Question: I have tested to "inspectdb" but I think my schema is to complex, for
example... for the table "tdir_files_context" (djangoinspectdb.JPG
"image in attachment") I got this model:
'''
class TdirFilesContext(models.Model):
id_category = models.ForeignKey(TdirCategories, db_column='id_category')
id_file_context = models.CharField(max_length=20)
n_file_context = models.CharField(max_length=150)
coment = models.CharField(max_length=2000)
id_user_db_ins = models.CharField(max_length=45)
id_user_db_upd = models.CharField(max_length=45)
id_user_sys_ins = models.CharField(max_length=45)
id_user_sys_upd = models.CharField(max_length=45)
date_ins = models.DateTimeField()
date_last_upd = models.DateTimeField()
class Meta:
db_table = u'tdir_files_context'
'''
This database table have Two primary keys and One foreign key. The
Django Model handle this kind of database tables?

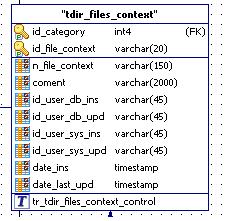
Answer: First, no table can have two primary keys. That's just not possible. I'll just assume yours has a primary key composed of two columns, 'id_category' and 'id_file_context'.
Unfortunately, Django doesn't currently support models with composite primary keys, it can only handle tables with exactly one columns as their primary key.
'<plug type="shameless">'There is work underway on making this possible with Django, see <URL> '</plug>'
Other than that though, 'ForeignKey's are perfectly fine with Django and I see no other problems with your table.